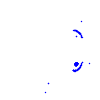
Particle: kaon